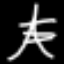
Label: The Eiffel Tower